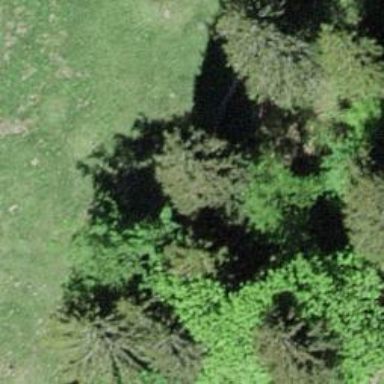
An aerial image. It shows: Needle-leaved tree in its natural environment.